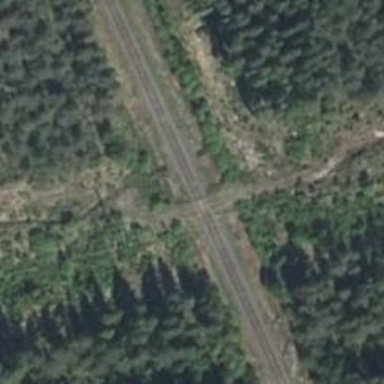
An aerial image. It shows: Level crossing with saltire markings.